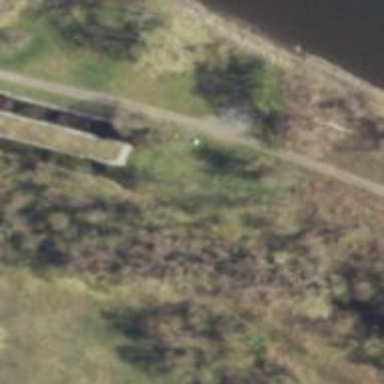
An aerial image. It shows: Lock gate along waterway.